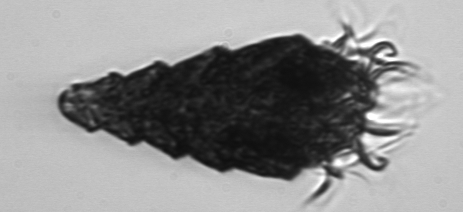
Label: Laboea_strobila